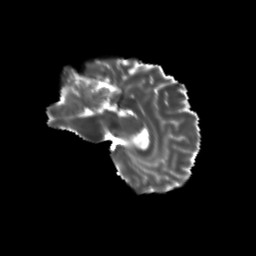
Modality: T2w
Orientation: sagittal
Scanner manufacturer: siemens
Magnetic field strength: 3 T
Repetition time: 9.2 s
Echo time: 0.084 s